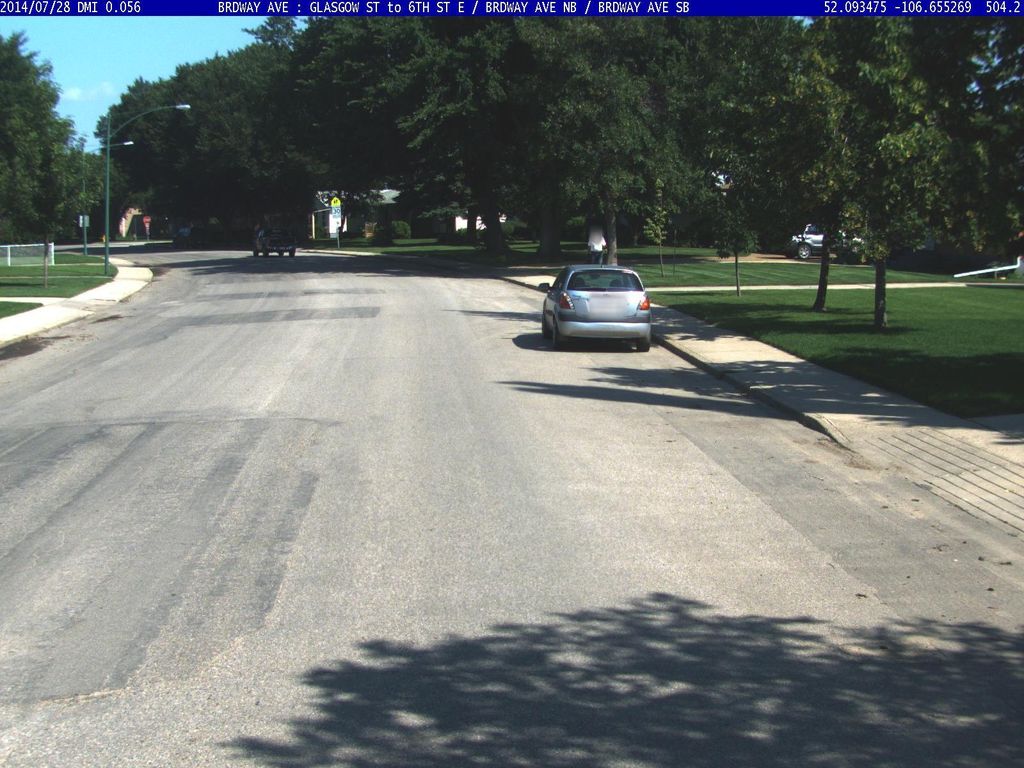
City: saskatoon